Question: I'm having trouble to get my social buttons on my home page to float everything to the left.
Once I have it float left other stuff in the page will be messed.
Here is the code I use
'''
<div style="position:relative;float:left;margin-right: 10px;">
<script>(function(d, s, id) {
var js, fjs = d.getElementsByTagName(s)[0];
if (d.getElementById(id)) return;
js = d.createElement(s); js.id = id;
js.src = "//connect.facebook.net/en_US/all.js#xfbml=1&appId=339021756137381";
fjs.parentNode.insertBefore(js, fjs);
}(document, 'script', 'facebook-jssdk'));</script>
<a href="https://twitter.com/share" data-url="<?php the_permalink(); ?>" data-counturl="<?php the_permalink(); ?>" data-text="<?php the_title(); ?>" class="twitter-share-button" data-count="<?php the_permalink(); ?>" data-via="AppleSiam"></a>
<div class="fb-like" data-href="<?php the_permalink(); ?>" data-send="false" data-layout="button_count" data-width="450" data-show-faces="false"></div>
</div>
'''
The above code will not make any mess to other in the page but the button will be in new line

I found the problem and I will accept the answer soon
'<div class="fb-like" data-href="<?php the_permalink(); ?>" data-send="false" data-layout="button_count" data-width="450" data-show-faces="false"></div>'
the above code as you can see 'data-width="450"' were set too long that can't fit in the same line and it has to go to the other line to take all the '450px'
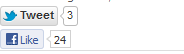
Answer: In other words, you want both buttons on the same line? In that case you just need to define a width on the buttons, or on the container they are inside, that allows them to fit side by side. If they have room to sit beside each other, then floating them will not make them go on a new line.